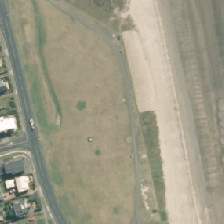
Land cover: urban_parkland